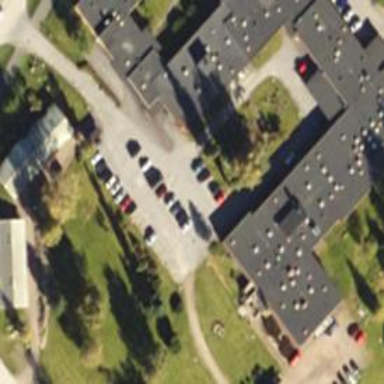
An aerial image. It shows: Hospital.